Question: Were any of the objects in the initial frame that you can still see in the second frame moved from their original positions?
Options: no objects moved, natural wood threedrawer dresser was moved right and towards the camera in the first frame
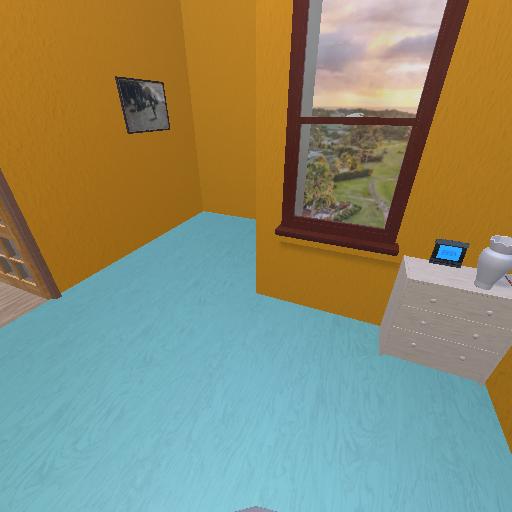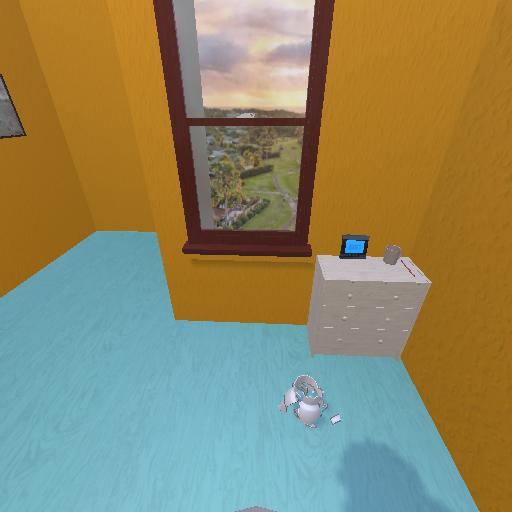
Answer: no objects moved